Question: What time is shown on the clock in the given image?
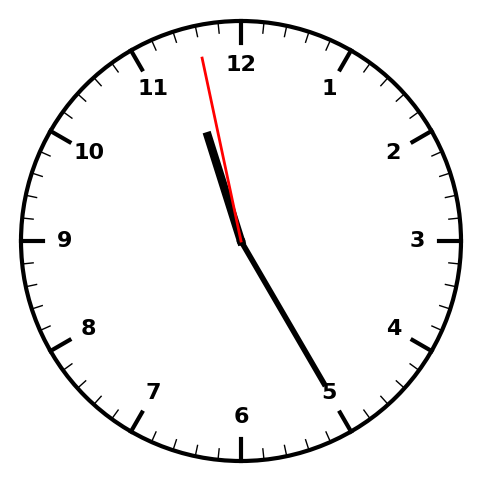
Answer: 11:24:58